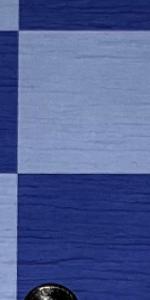
Label: Empty